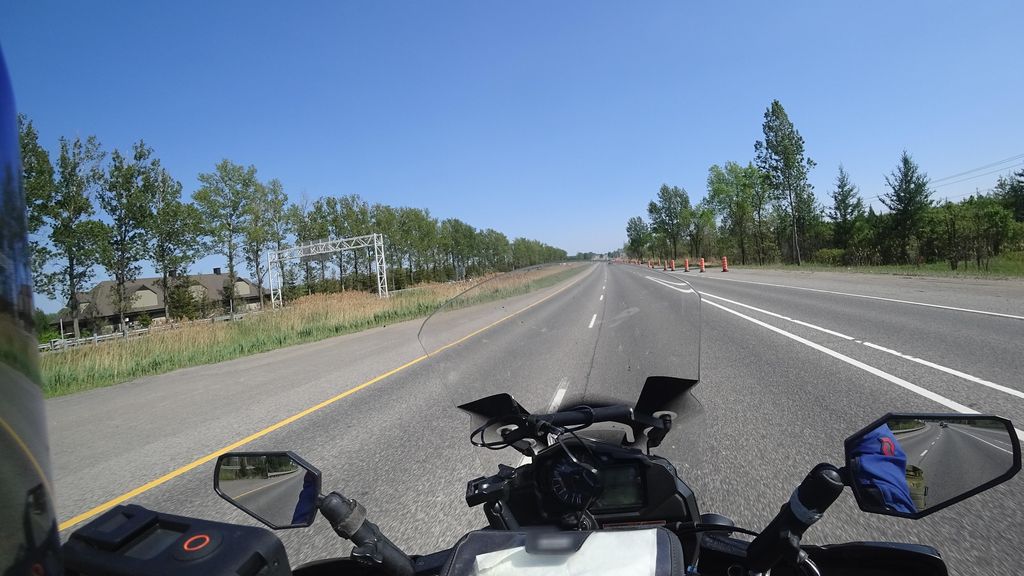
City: quebec_city